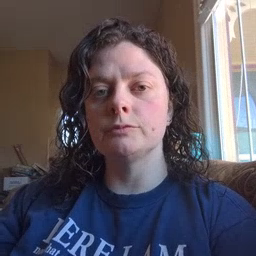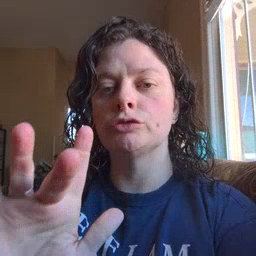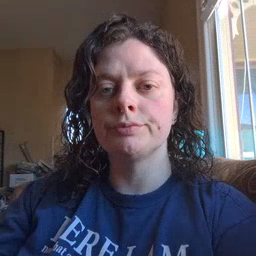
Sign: touch